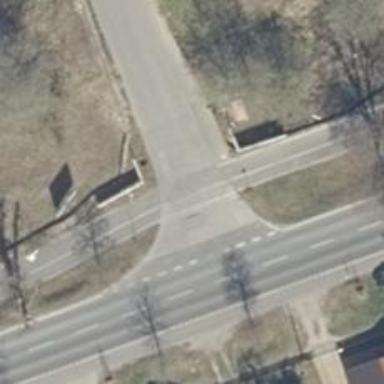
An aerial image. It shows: Path with asphalt surface. The path is suitable for cycling and walking.